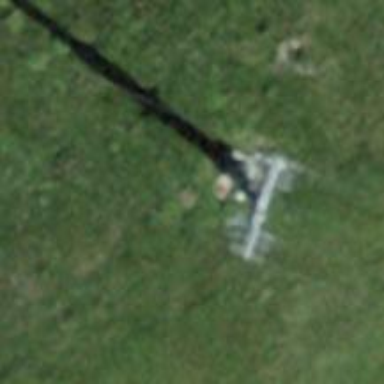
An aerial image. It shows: Pylon for aerialway.